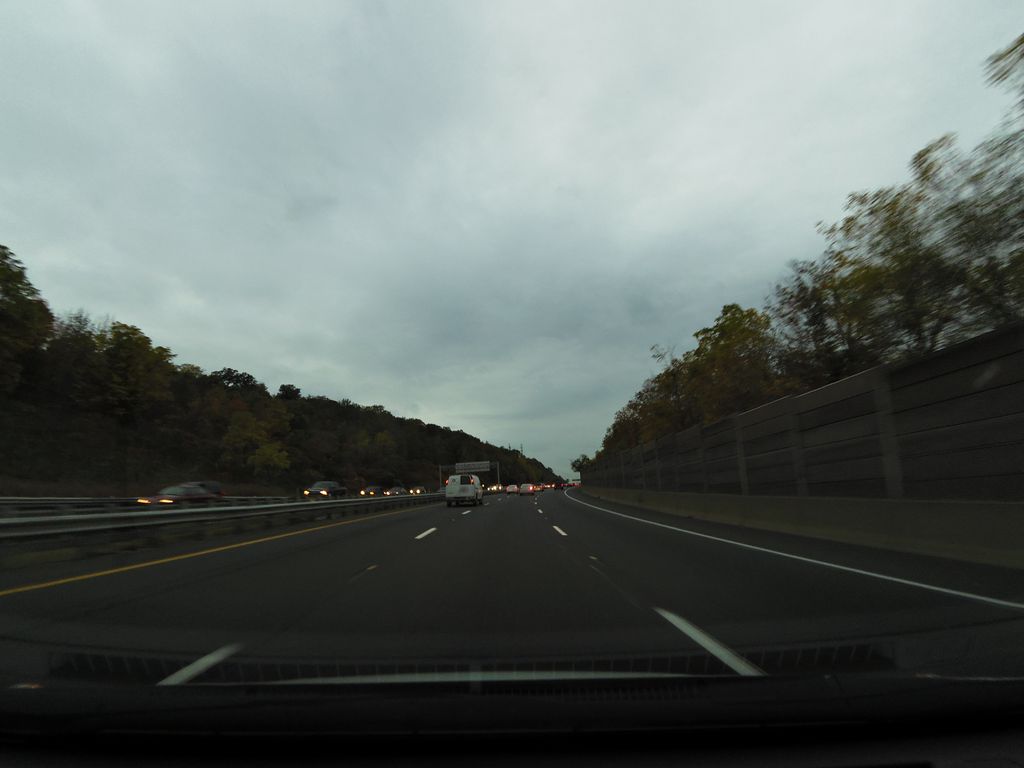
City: hamilton